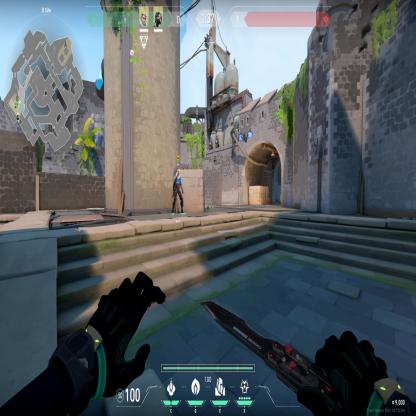
Label: teammate